Question: I'm trying to use the selenium chrome driver on Java and part of my script requires me to edit a google chrome element of a website.
I figured out I'm supposed to use this code:
'''
JavascriptExecutor js = (JavascriptExecutor) driver;
js.executeScript("script here");
'''
But I'm not sure what to put in the 'js.executeScript' part? I'm pretty sure its javscript but I'm unfamiliar with javascript and could not figure out how to edit this element using it.
This is the element in attempting to change:

If you need any further information I would be glad to provide it.
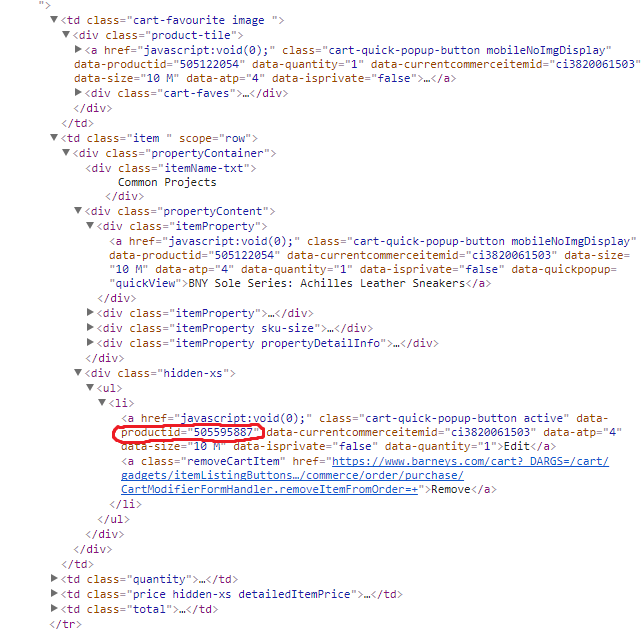
Answer: You can select the element in this way and then modify it in the way you want. Unless you mention what modification, this is how you can get the element.
'''
var element = document.querySelector('[data-productid="505595887"]')
'''
document.querySelector('[data-productid="505595887"]') is the js code you need to execute.